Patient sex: M
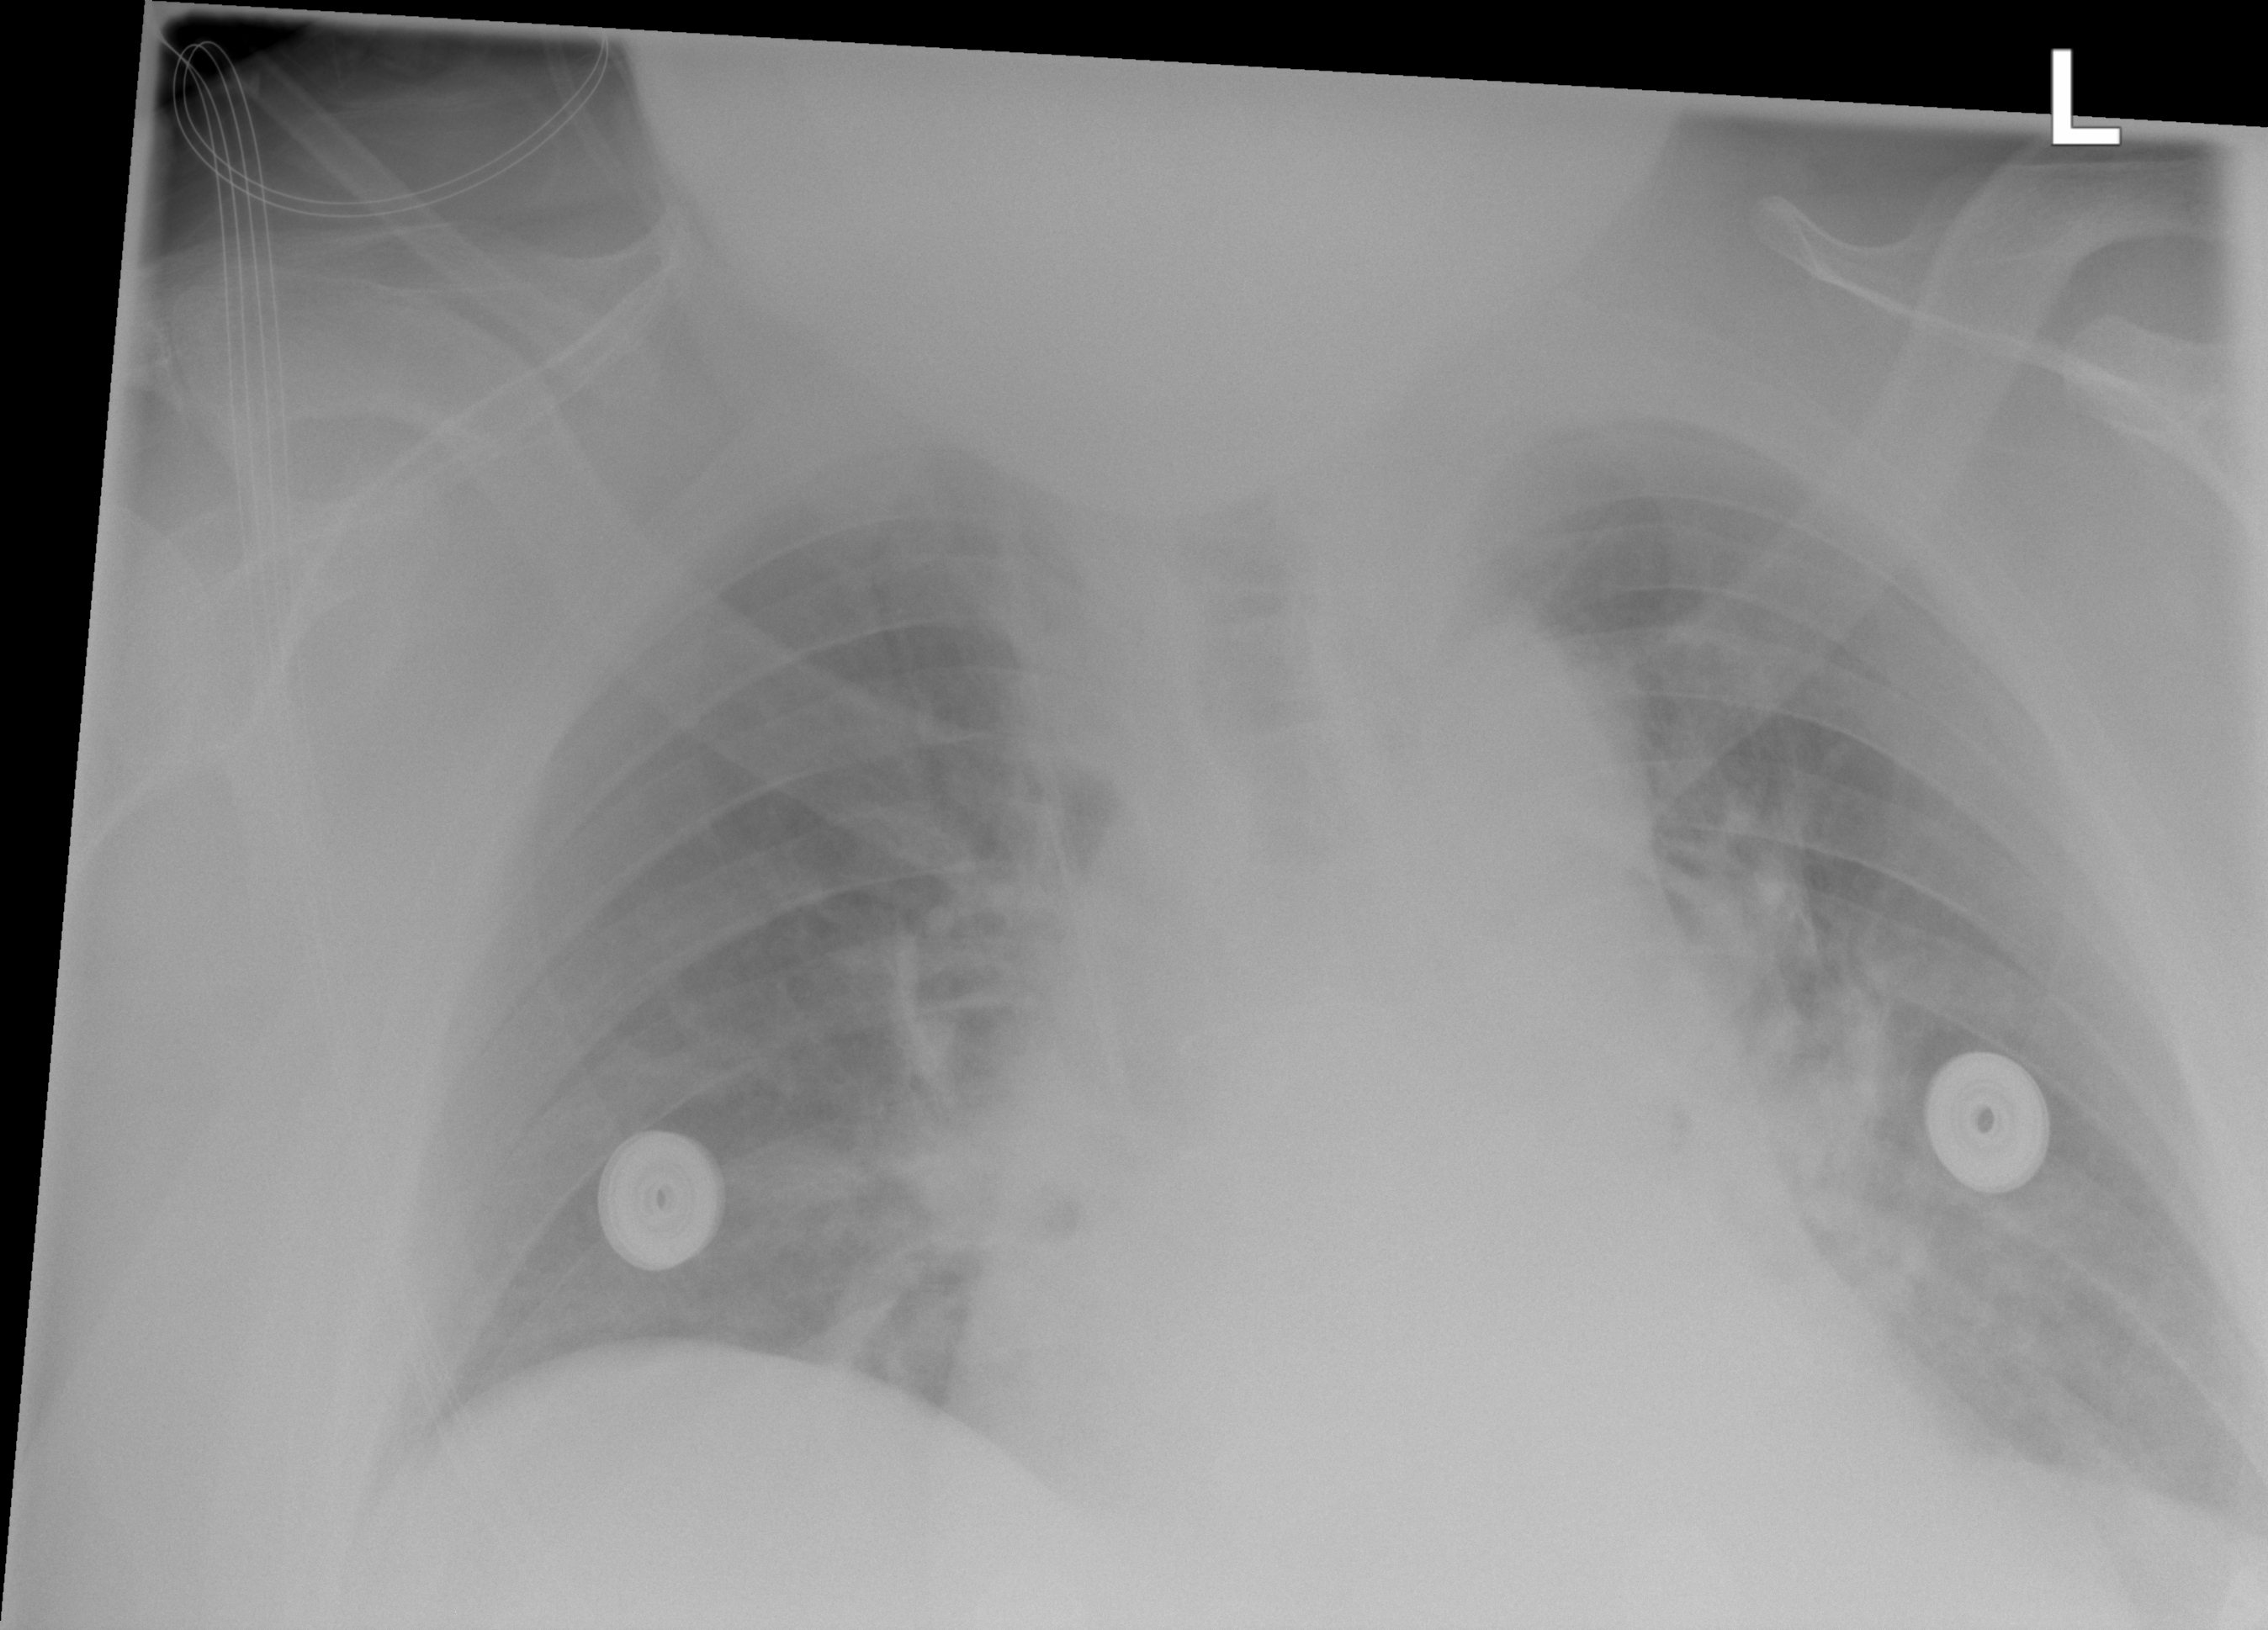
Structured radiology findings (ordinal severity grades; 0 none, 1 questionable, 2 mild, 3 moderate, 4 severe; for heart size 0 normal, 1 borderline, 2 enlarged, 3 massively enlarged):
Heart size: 1
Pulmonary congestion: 0
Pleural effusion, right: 0
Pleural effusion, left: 0
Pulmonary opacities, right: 2
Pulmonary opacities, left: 2
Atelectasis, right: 2
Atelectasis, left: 2